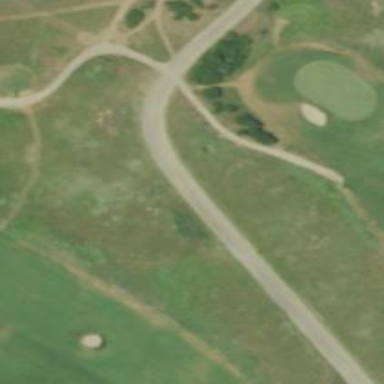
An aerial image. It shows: Path for both roads and golfers.